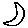
Label: moon